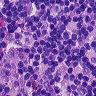
Metastatic tissue present: no